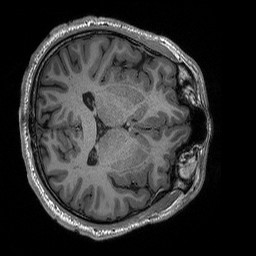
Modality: T1w
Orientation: axial
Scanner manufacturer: siemens
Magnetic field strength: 3 T
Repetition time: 2.3 s
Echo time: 0.00294 s